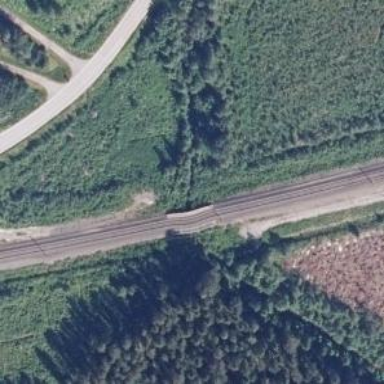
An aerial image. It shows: Bridge with railway tracks. The electrified line has continuous contact line.